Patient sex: F
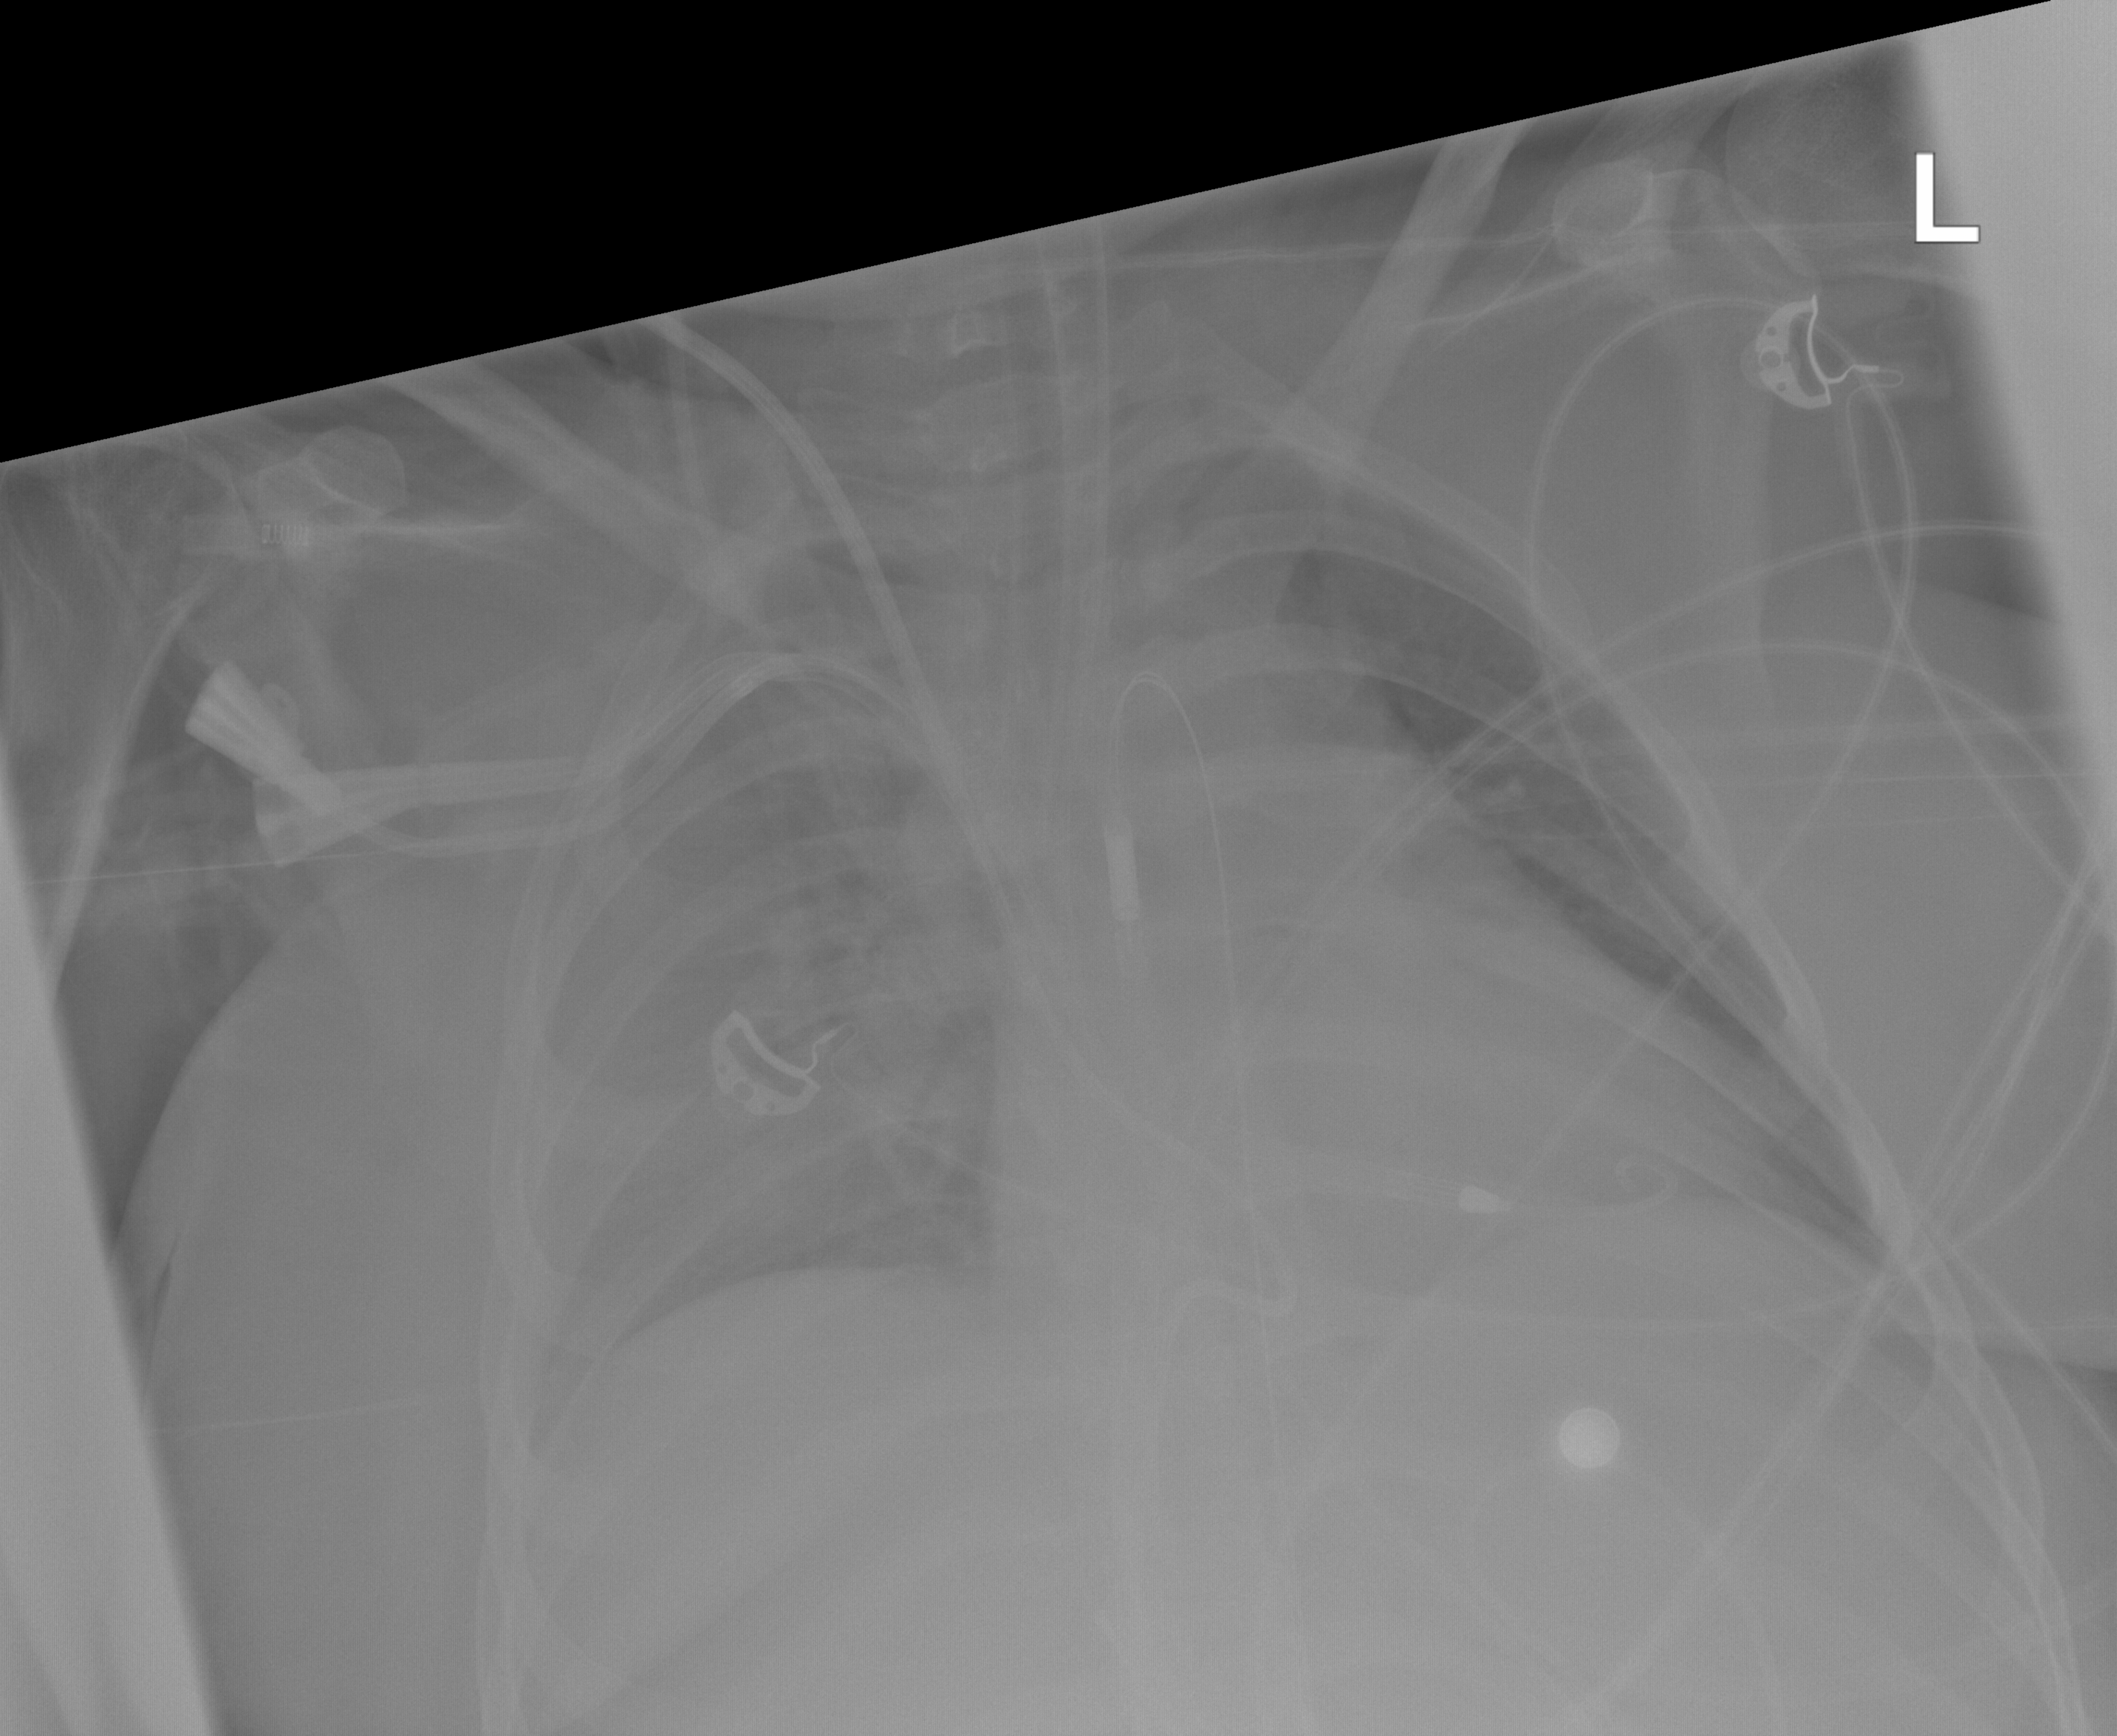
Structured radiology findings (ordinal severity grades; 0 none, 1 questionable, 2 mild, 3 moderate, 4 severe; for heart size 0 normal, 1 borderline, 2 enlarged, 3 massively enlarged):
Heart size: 1
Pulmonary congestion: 0
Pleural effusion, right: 0
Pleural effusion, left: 0
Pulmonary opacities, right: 2
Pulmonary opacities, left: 0
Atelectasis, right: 3
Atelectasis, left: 0